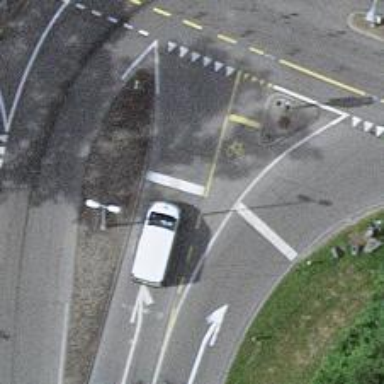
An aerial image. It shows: Road with traffic signals.